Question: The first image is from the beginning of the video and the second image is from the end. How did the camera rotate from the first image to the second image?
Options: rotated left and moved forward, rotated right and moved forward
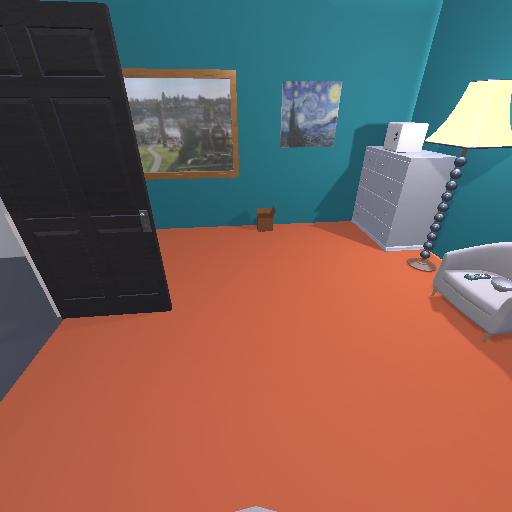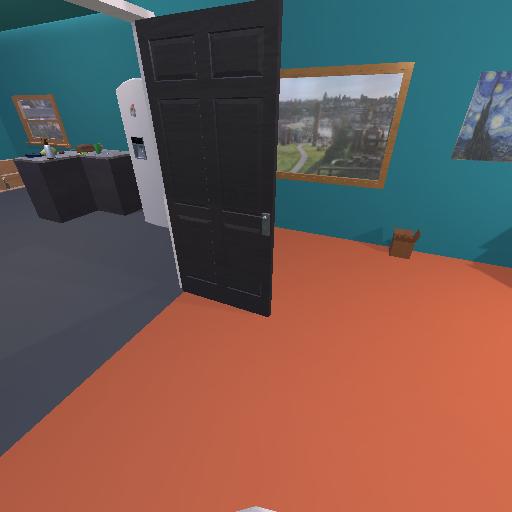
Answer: rotated left and moved forward